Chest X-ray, AP view. Patient: 45 years old, sex M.
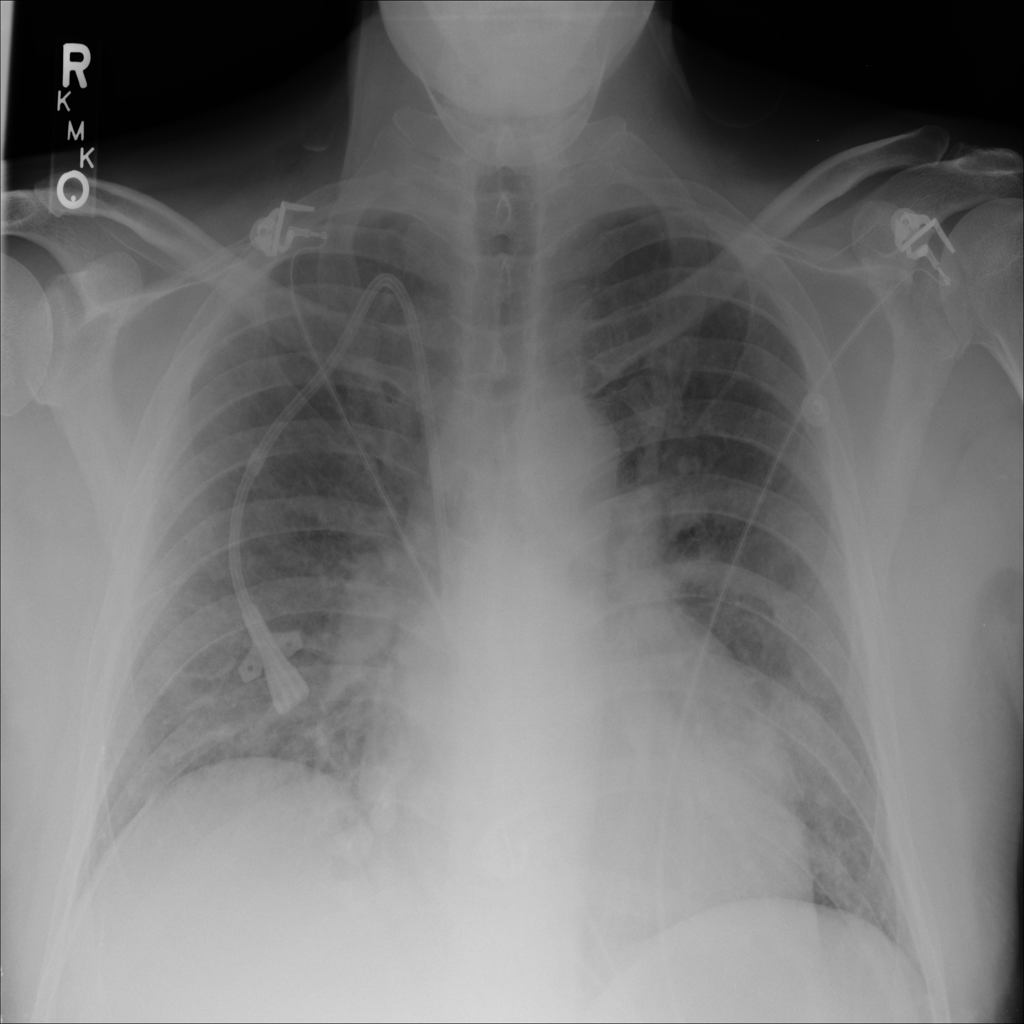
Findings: Infiltration